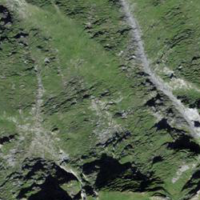
EUNIS habitat code: 31
Species observed at this site:
Leontopodium nivale